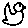
Label: bird